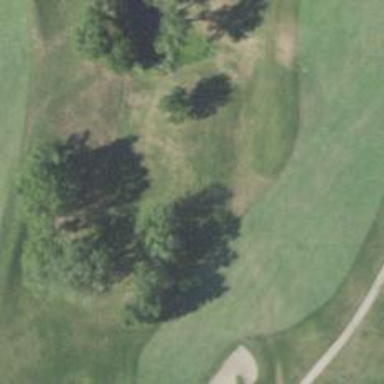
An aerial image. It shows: Grassy golf fairway.